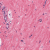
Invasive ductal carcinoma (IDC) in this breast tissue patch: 0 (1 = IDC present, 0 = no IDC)